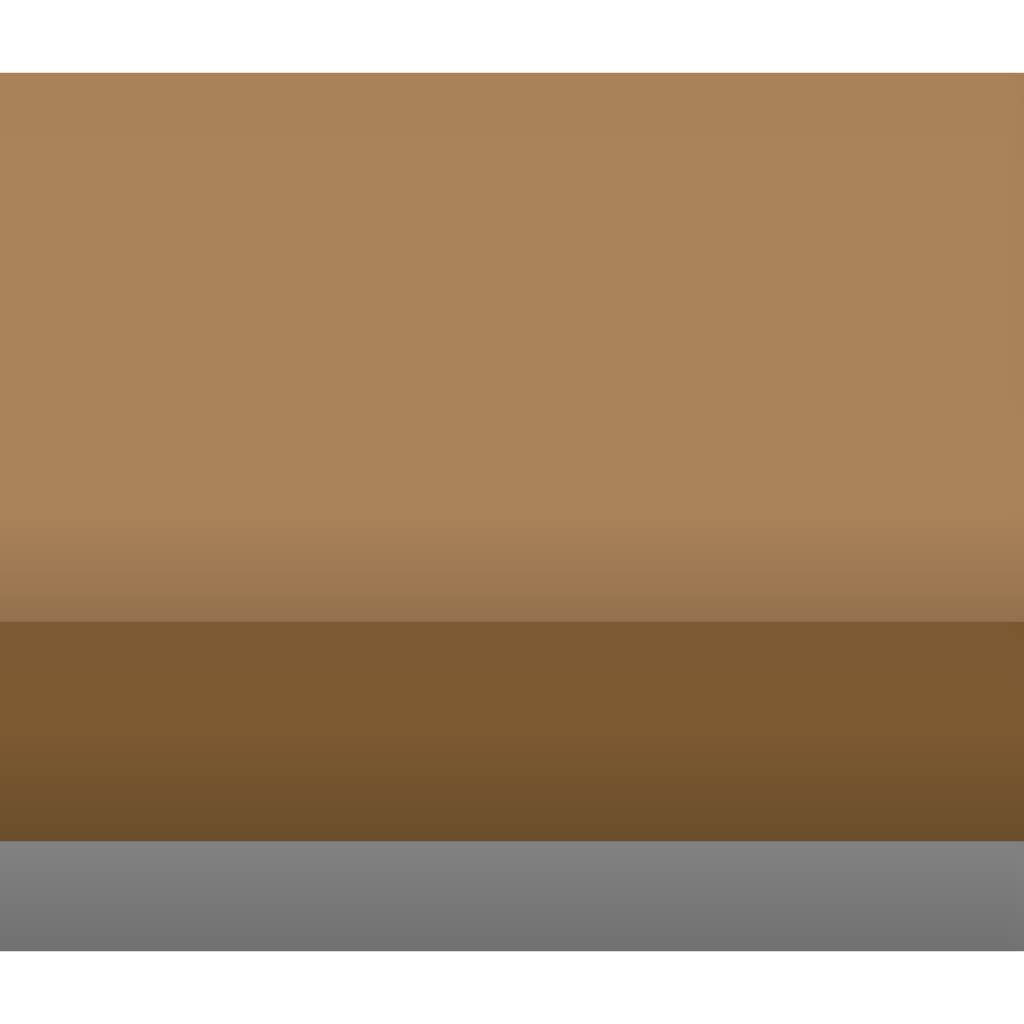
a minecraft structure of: Swimming pool cube wooden house no roof 20% earth below